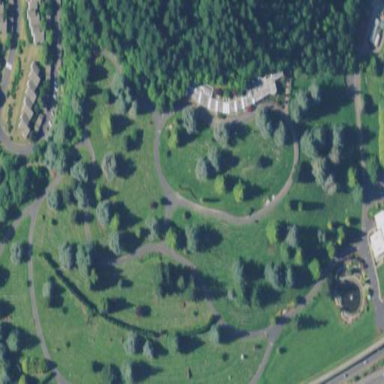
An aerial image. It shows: Cemetery.